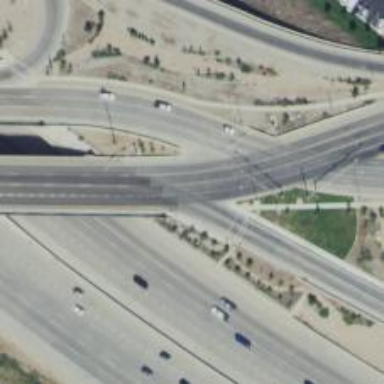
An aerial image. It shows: Motorway link at Diverging Diamond Interchange (DDI) junction.